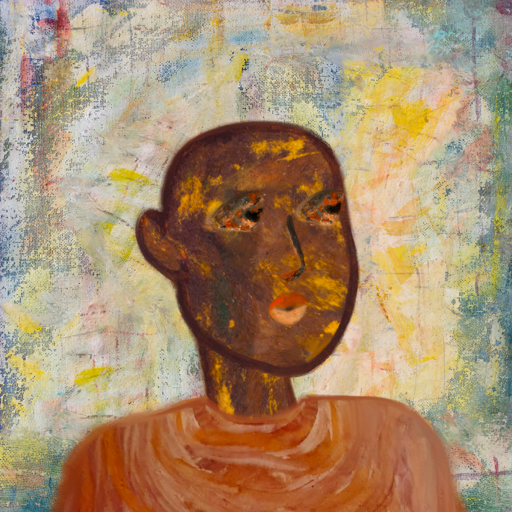
Background: Irani, Head And Neck Side: Comrade, Face Side: Gypsy_Queen, Bust: Pious_Lady, Hair Side: Blank, Head Accessory: Blank, Second Necklace: Blank, Necklace: Blank, Baby: Blank